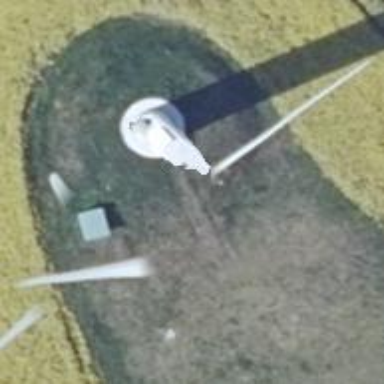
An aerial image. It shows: Wind turbine generator that utilizes wind as its source for generating electricity. It is of the horizontal axis type.